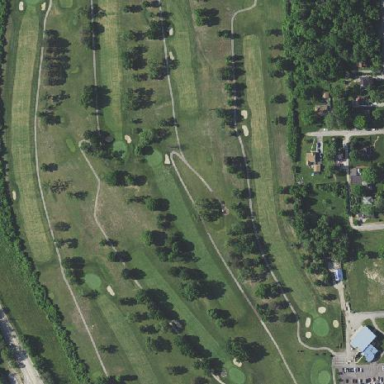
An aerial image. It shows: Golf course.